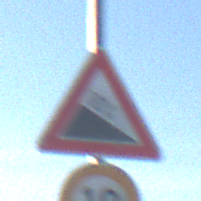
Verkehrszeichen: Gefaelle10
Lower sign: Geschwindigkeit10
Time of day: MorningAfternoon
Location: Outdoor (Nature)
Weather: Clear
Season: Winter
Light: Natural